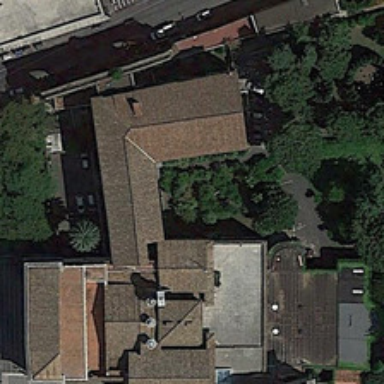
The church was surrounded by trees .